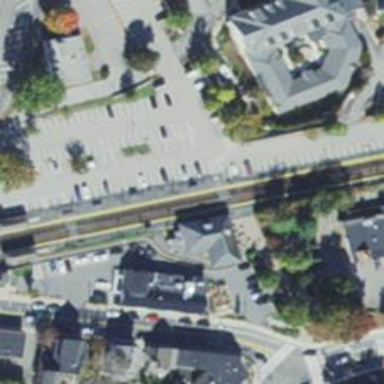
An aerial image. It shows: Crossing for the railway.